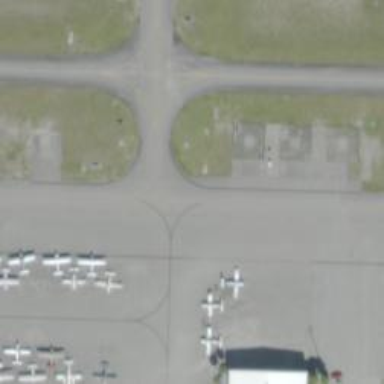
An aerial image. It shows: Image of taxiway at airport.